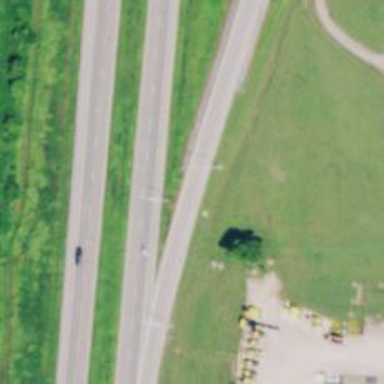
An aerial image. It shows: Trunk link highway.